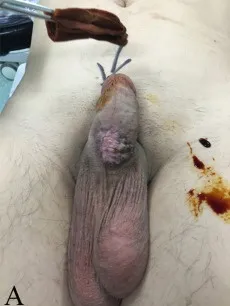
Intraepithelial neoplasia lesion located on the ventral side of the penis (A).
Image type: medical_photograph (other_medical_photograph)